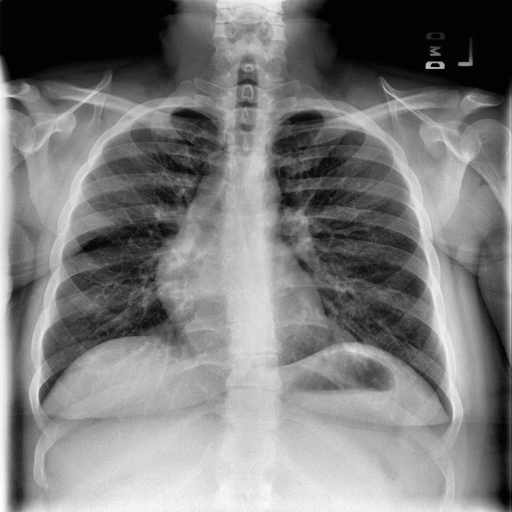
Finding: NORMAL